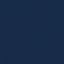
Land use / land cover: SeaLake